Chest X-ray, PA view. Patient: 36 years old, sex M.
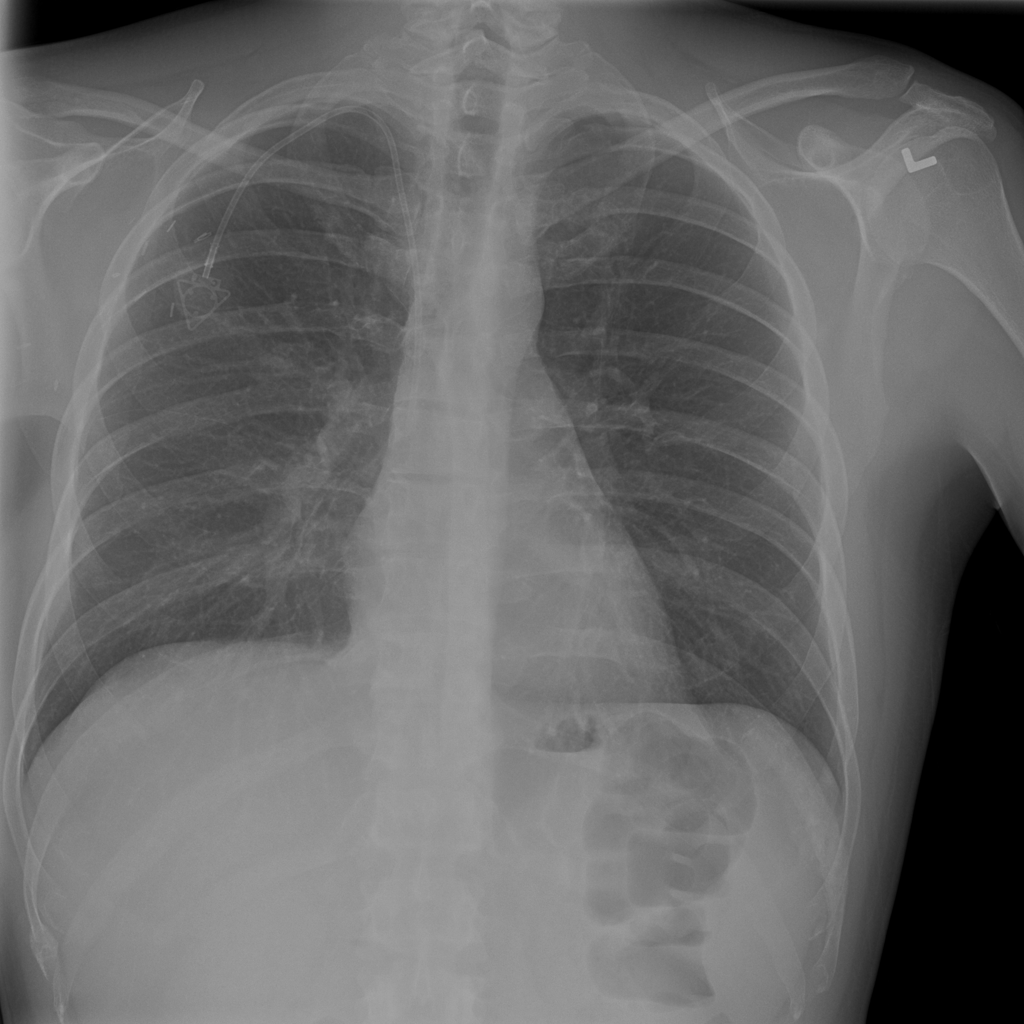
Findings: No Finding